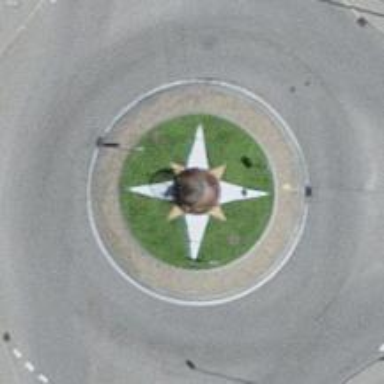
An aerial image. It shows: Tertiary road leading to roundabout junction.